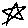
Label: star